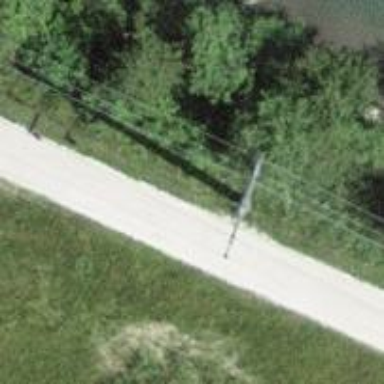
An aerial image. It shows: Concrete power pole.